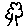
Label: tree